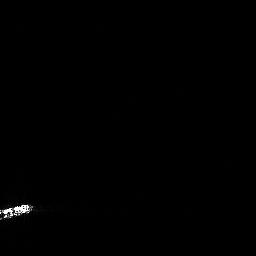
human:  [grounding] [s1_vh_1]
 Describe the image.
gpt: In the satellite image, there is  <ref>1 medium ship </ref> <box>[[0, 77, 13, 86, 0]]</box> located at bottom left.